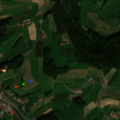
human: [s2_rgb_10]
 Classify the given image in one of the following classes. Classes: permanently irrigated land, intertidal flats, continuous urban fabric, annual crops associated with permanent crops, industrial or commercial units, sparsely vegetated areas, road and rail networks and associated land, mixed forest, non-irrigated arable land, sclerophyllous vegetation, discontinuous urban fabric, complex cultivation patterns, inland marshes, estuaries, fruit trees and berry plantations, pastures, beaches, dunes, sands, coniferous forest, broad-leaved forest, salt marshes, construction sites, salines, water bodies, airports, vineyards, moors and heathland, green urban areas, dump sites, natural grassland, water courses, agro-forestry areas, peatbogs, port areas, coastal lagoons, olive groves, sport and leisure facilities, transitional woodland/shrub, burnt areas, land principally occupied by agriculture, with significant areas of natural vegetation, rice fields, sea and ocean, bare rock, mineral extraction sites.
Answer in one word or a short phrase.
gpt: discontinuous urban fabric, land principally occupied by agriculture, with significant areas of natural vegetation, mixed forest